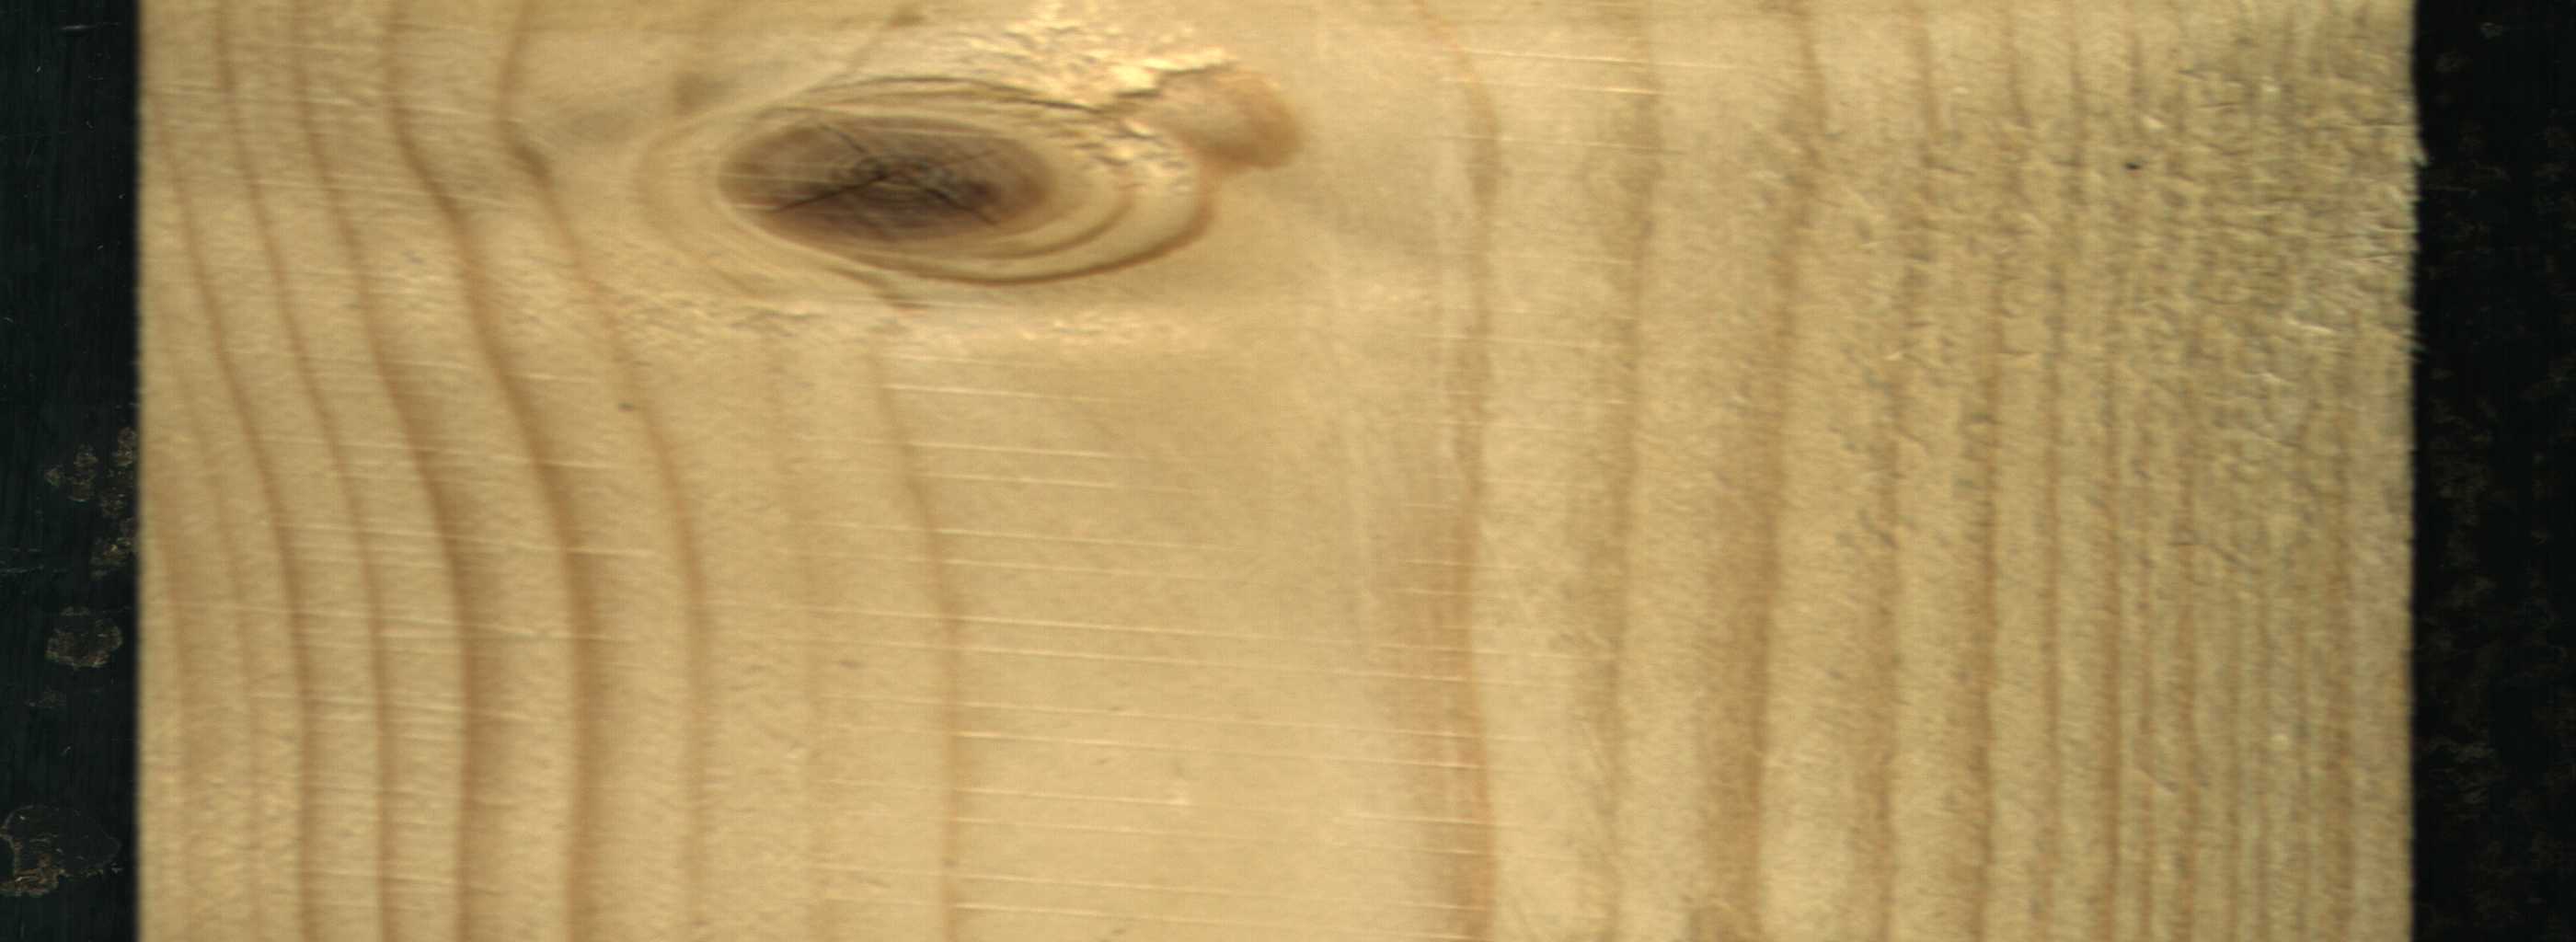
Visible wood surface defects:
knot_with_crack